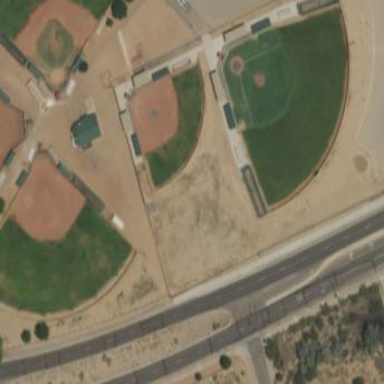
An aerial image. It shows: Baseball pitch for leisure land activities.